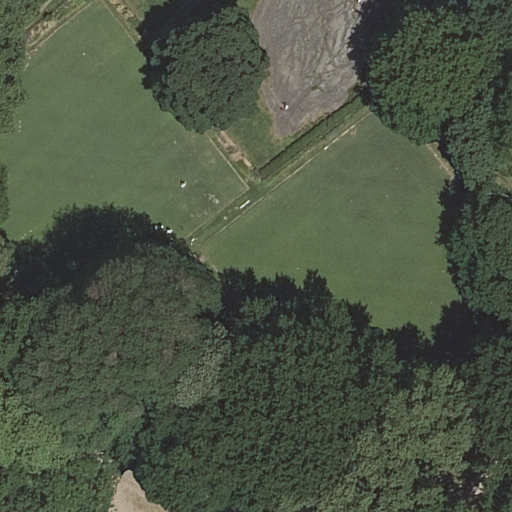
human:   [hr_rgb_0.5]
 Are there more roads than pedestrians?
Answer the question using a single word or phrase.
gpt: yes

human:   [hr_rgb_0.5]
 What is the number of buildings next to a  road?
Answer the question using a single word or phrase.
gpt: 0

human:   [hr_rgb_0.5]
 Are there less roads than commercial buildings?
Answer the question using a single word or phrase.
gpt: no

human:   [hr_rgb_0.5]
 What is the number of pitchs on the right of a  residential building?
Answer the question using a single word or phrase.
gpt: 0

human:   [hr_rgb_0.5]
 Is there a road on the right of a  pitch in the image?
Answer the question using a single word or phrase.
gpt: yes

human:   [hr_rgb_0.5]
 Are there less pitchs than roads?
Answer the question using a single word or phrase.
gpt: yes

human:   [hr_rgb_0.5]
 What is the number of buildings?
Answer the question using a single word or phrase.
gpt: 0

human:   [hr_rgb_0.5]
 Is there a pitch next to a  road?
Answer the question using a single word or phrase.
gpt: yes

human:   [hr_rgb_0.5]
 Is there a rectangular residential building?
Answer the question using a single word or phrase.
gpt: no

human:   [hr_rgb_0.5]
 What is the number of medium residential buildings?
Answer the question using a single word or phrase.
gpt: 0

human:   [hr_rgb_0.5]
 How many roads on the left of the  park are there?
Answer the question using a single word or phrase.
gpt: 6

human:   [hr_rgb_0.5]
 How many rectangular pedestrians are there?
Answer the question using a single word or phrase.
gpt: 0

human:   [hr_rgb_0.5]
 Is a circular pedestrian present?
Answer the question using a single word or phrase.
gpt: no

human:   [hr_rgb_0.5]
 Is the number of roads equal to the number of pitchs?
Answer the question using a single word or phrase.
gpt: no

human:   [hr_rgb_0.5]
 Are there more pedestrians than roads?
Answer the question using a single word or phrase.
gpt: no

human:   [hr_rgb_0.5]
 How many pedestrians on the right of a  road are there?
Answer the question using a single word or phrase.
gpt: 1

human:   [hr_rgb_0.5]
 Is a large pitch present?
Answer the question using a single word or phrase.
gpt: yes

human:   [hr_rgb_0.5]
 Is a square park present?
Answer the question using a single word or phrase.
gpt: no

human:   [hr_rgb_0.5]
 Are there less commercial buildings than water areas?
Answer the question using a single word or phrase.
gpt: no

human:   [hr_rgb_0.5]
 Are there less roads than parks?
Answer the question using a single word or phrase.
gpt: no

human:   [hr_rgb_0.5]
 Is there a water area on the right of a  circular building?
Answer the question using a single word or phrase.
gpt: no

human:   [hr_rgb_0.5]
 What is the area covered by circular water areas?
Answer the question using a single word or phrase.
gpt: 0m2

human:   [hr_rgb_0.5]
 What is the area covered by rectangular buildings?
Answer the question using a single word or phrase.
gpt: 0m2

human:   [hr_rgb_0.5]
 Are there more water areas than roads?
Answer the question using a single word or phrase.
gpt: no

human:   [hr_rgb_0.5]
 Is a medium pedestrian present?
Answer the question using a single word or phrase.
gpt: yes

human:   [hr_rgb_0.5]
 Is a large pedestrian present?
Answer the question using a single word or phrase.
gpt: no

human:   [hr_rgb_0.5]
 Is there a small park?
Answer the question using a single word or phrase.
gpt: no

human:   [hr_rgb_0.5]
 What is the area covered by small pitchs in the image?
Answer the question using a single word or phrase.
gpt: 2m2

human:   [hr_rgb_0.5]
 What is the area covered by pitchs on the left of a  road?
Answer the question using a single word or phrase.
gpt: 2m2

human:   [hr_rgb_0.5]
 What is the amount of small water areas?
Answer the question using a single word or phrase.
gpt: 0

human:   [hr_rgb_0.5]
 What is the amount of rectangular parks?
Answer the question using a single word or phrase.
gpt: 1

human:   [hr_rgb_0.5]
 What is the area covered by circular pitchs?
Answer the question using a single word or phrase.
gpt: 0m2

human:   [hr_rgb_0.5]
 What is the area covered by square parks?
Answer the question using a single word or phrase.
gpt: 0m2

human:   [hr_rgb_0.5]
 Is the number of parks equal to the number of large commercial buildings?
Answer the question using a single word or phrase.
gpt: no

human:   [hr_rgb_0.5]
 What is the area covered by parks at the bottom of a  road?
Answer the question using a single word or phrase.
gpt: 0m2

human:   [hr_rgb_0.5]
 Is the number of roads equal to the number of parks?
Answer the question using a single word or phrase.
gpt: no